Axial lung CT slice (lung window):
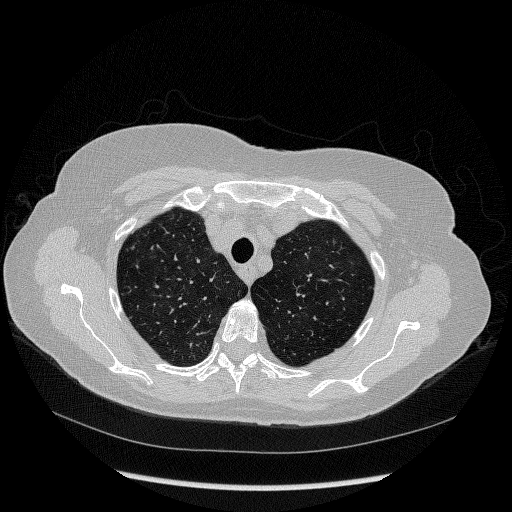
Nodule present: no